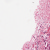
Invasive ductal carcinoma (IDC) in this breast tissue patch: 1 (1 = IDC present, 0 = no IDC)